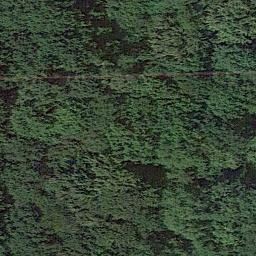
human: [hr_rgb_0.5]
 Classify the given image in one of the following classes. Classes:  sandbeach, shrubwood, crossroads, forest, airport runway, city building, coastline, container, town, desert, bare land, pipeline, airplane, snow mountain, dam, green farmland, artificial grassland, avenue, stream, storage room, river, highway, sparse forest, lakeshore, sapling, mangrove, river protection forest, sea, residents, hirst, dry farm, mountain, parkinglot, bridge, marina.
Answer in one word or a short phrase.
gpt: forest